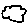
Label: cloud